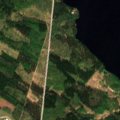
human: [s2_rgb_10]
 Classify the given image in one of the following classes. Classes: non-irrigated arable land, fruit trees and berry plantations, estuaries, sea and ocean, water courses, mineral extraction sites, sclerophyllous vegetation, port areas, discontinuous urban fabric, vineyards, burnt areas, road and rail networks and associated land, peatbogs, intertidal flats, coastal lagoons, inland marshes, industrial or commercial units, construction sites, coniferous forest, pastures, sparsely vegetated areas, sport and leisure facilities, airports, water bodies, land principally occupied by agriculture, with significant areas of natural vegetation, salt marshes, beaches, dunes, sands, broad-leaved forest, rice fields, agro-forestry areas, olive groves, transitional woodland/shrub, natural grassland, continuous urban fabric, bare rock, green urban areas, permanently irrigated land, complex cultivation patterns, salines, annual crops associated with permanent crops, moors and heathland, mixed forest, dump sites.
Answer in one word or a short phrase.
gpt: land principally occupied by agriculture, with significant areas of natural vegetation, broad-leaved forest, coniferous forest, mixed forest, transitional woodland/shrub, water bodies